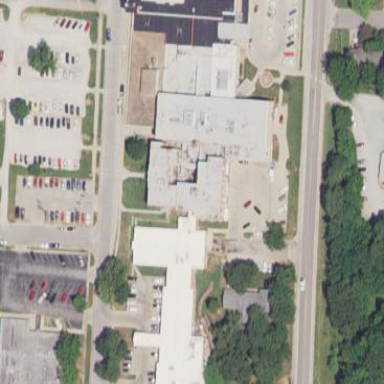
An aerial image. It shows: Hospital building.